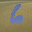
Label: 6